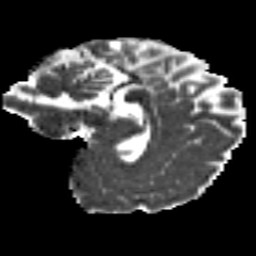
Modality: MD
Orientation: sagittal
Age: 22
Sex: female
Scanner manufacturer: siemens
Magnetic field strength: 3 T
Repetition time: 8.8 s
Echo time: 0.085 s